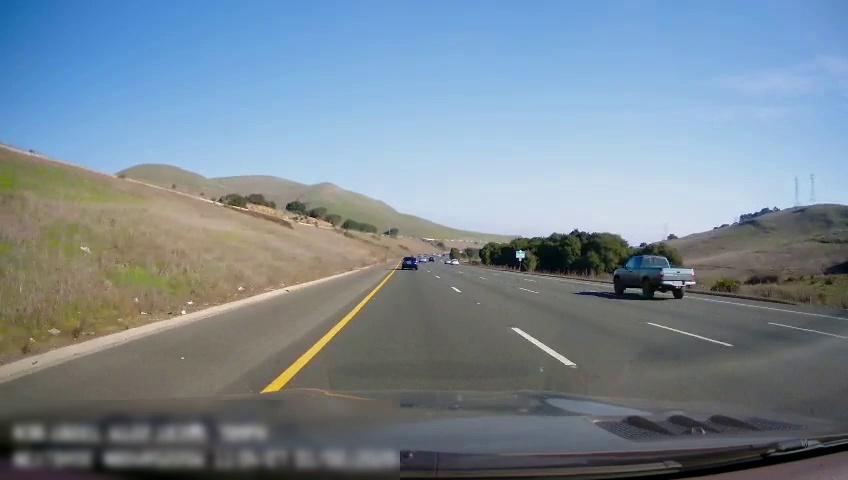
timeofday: Day
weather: Sunny
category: Drivable Space
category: Vehicles | Car
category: Vehicles | Truck
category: Lanes | Alternate Lane
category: Lanes | Alternate Lane
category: Lanes | Alternate Lane
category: Lanes | Current Lane
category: Lanes | Alternate Lane
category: Traffic | Signs